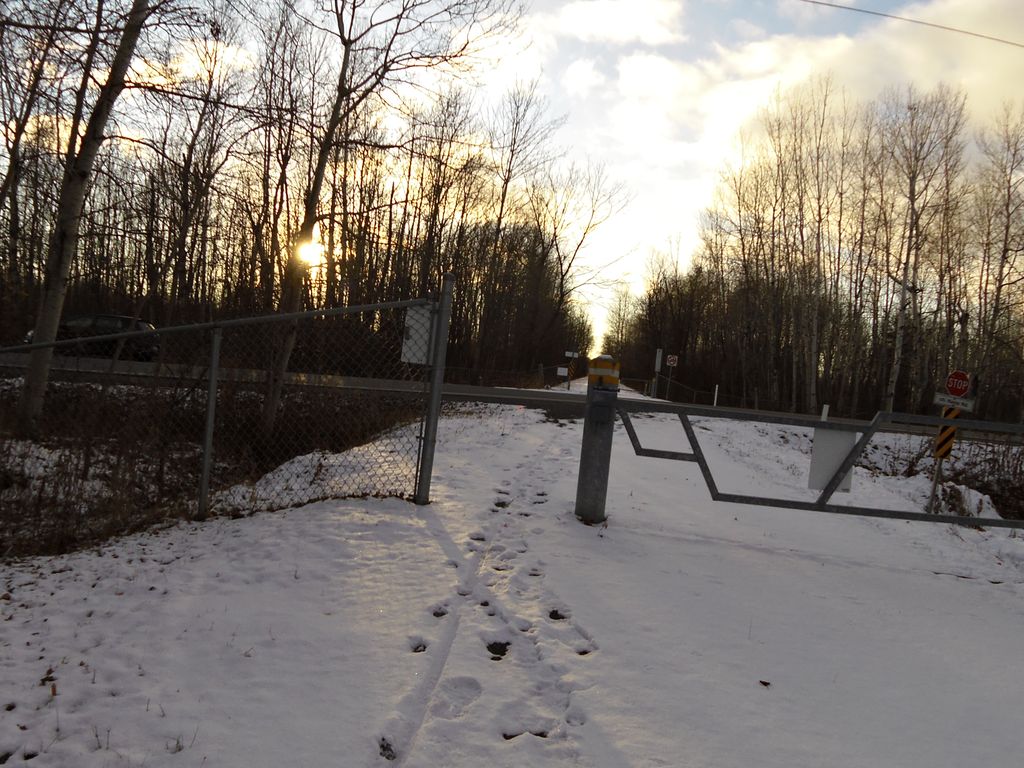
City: ottawa-gatineau